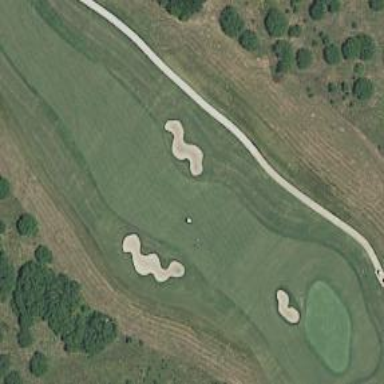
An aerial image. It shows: View of golf hole.